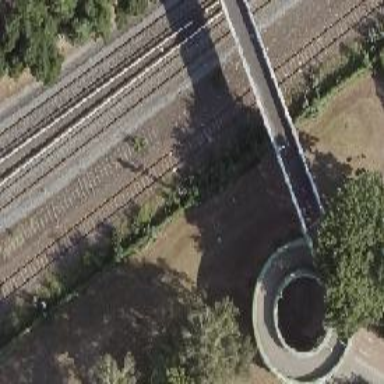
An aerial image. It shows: Railway signal.